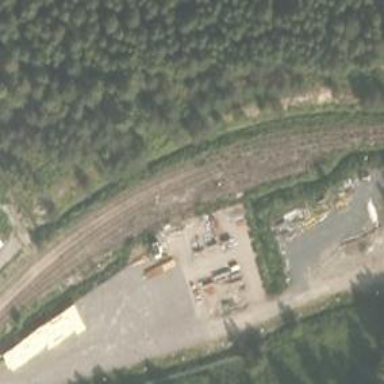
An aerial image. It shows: Disused railway spur service.